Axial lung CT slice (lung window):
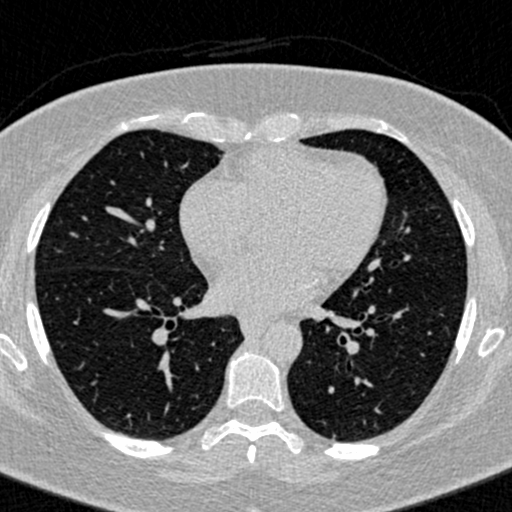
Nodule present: yes
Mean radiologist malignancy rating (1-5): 1